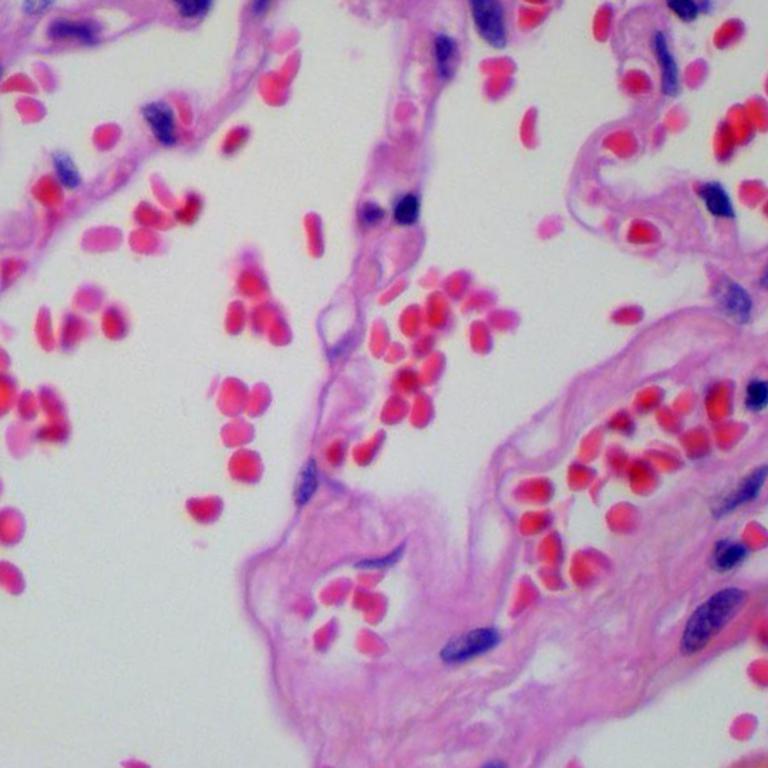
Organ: lung
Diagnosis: benign